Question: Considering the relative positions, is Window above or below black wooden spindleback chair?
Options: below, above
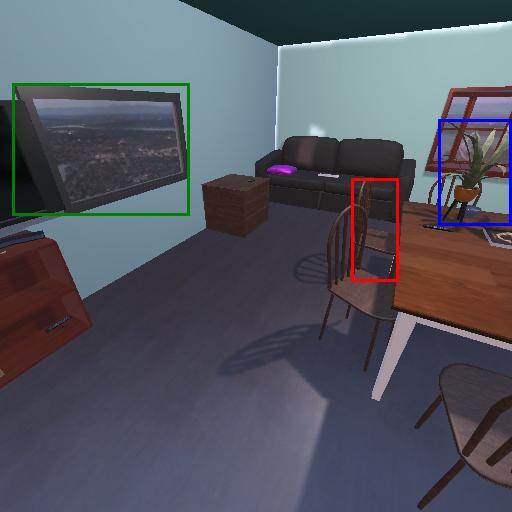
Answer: below